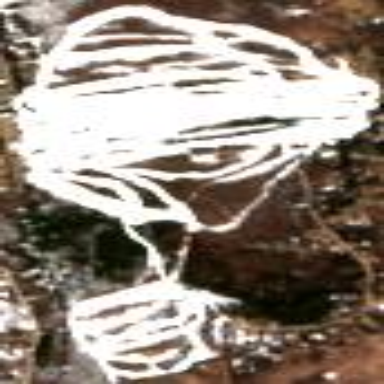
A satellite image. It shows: Area designated for winter sports.